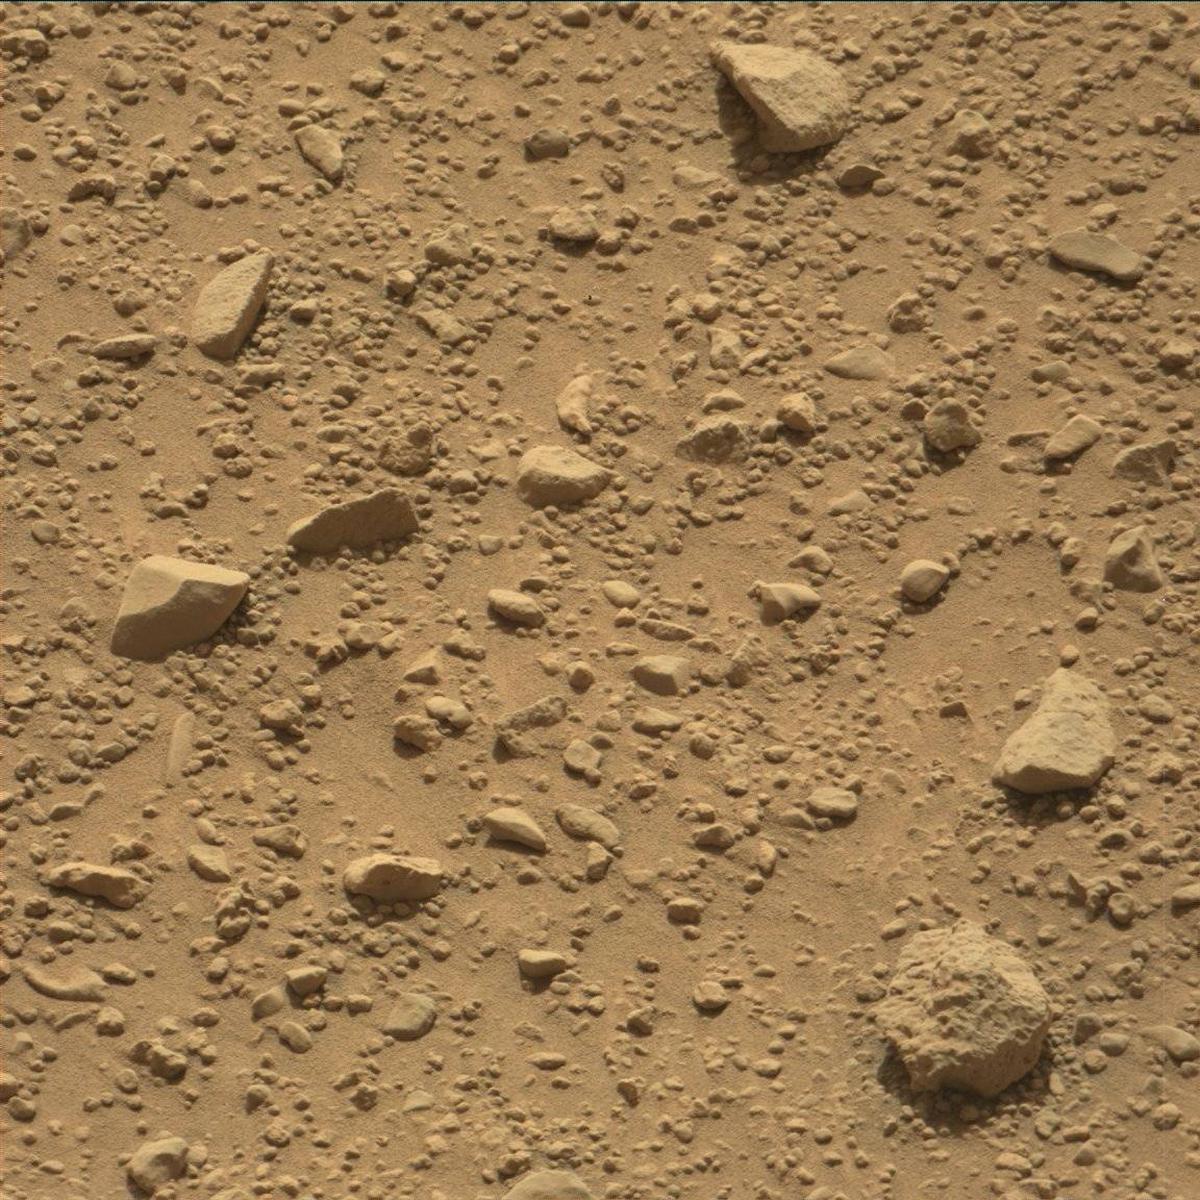
Terrain classes present: Bedrock, Rock, Sand / Soil